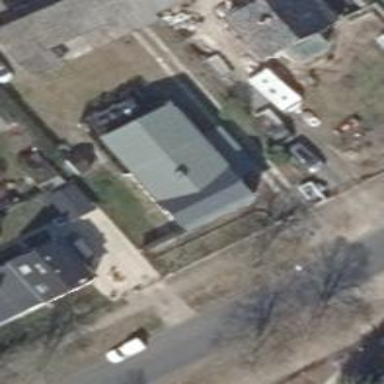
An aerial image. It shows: Gabled roof house.